Field crop: tomato
Growth stage: 1
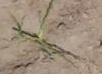
Species: cyperus